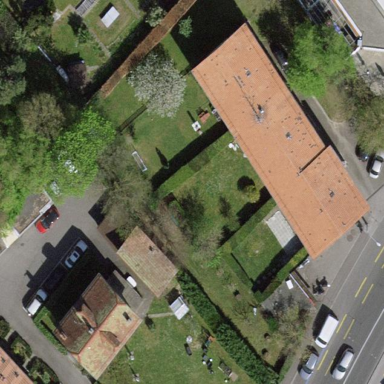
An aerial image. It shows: Garden enclosed by fence.